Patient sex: M
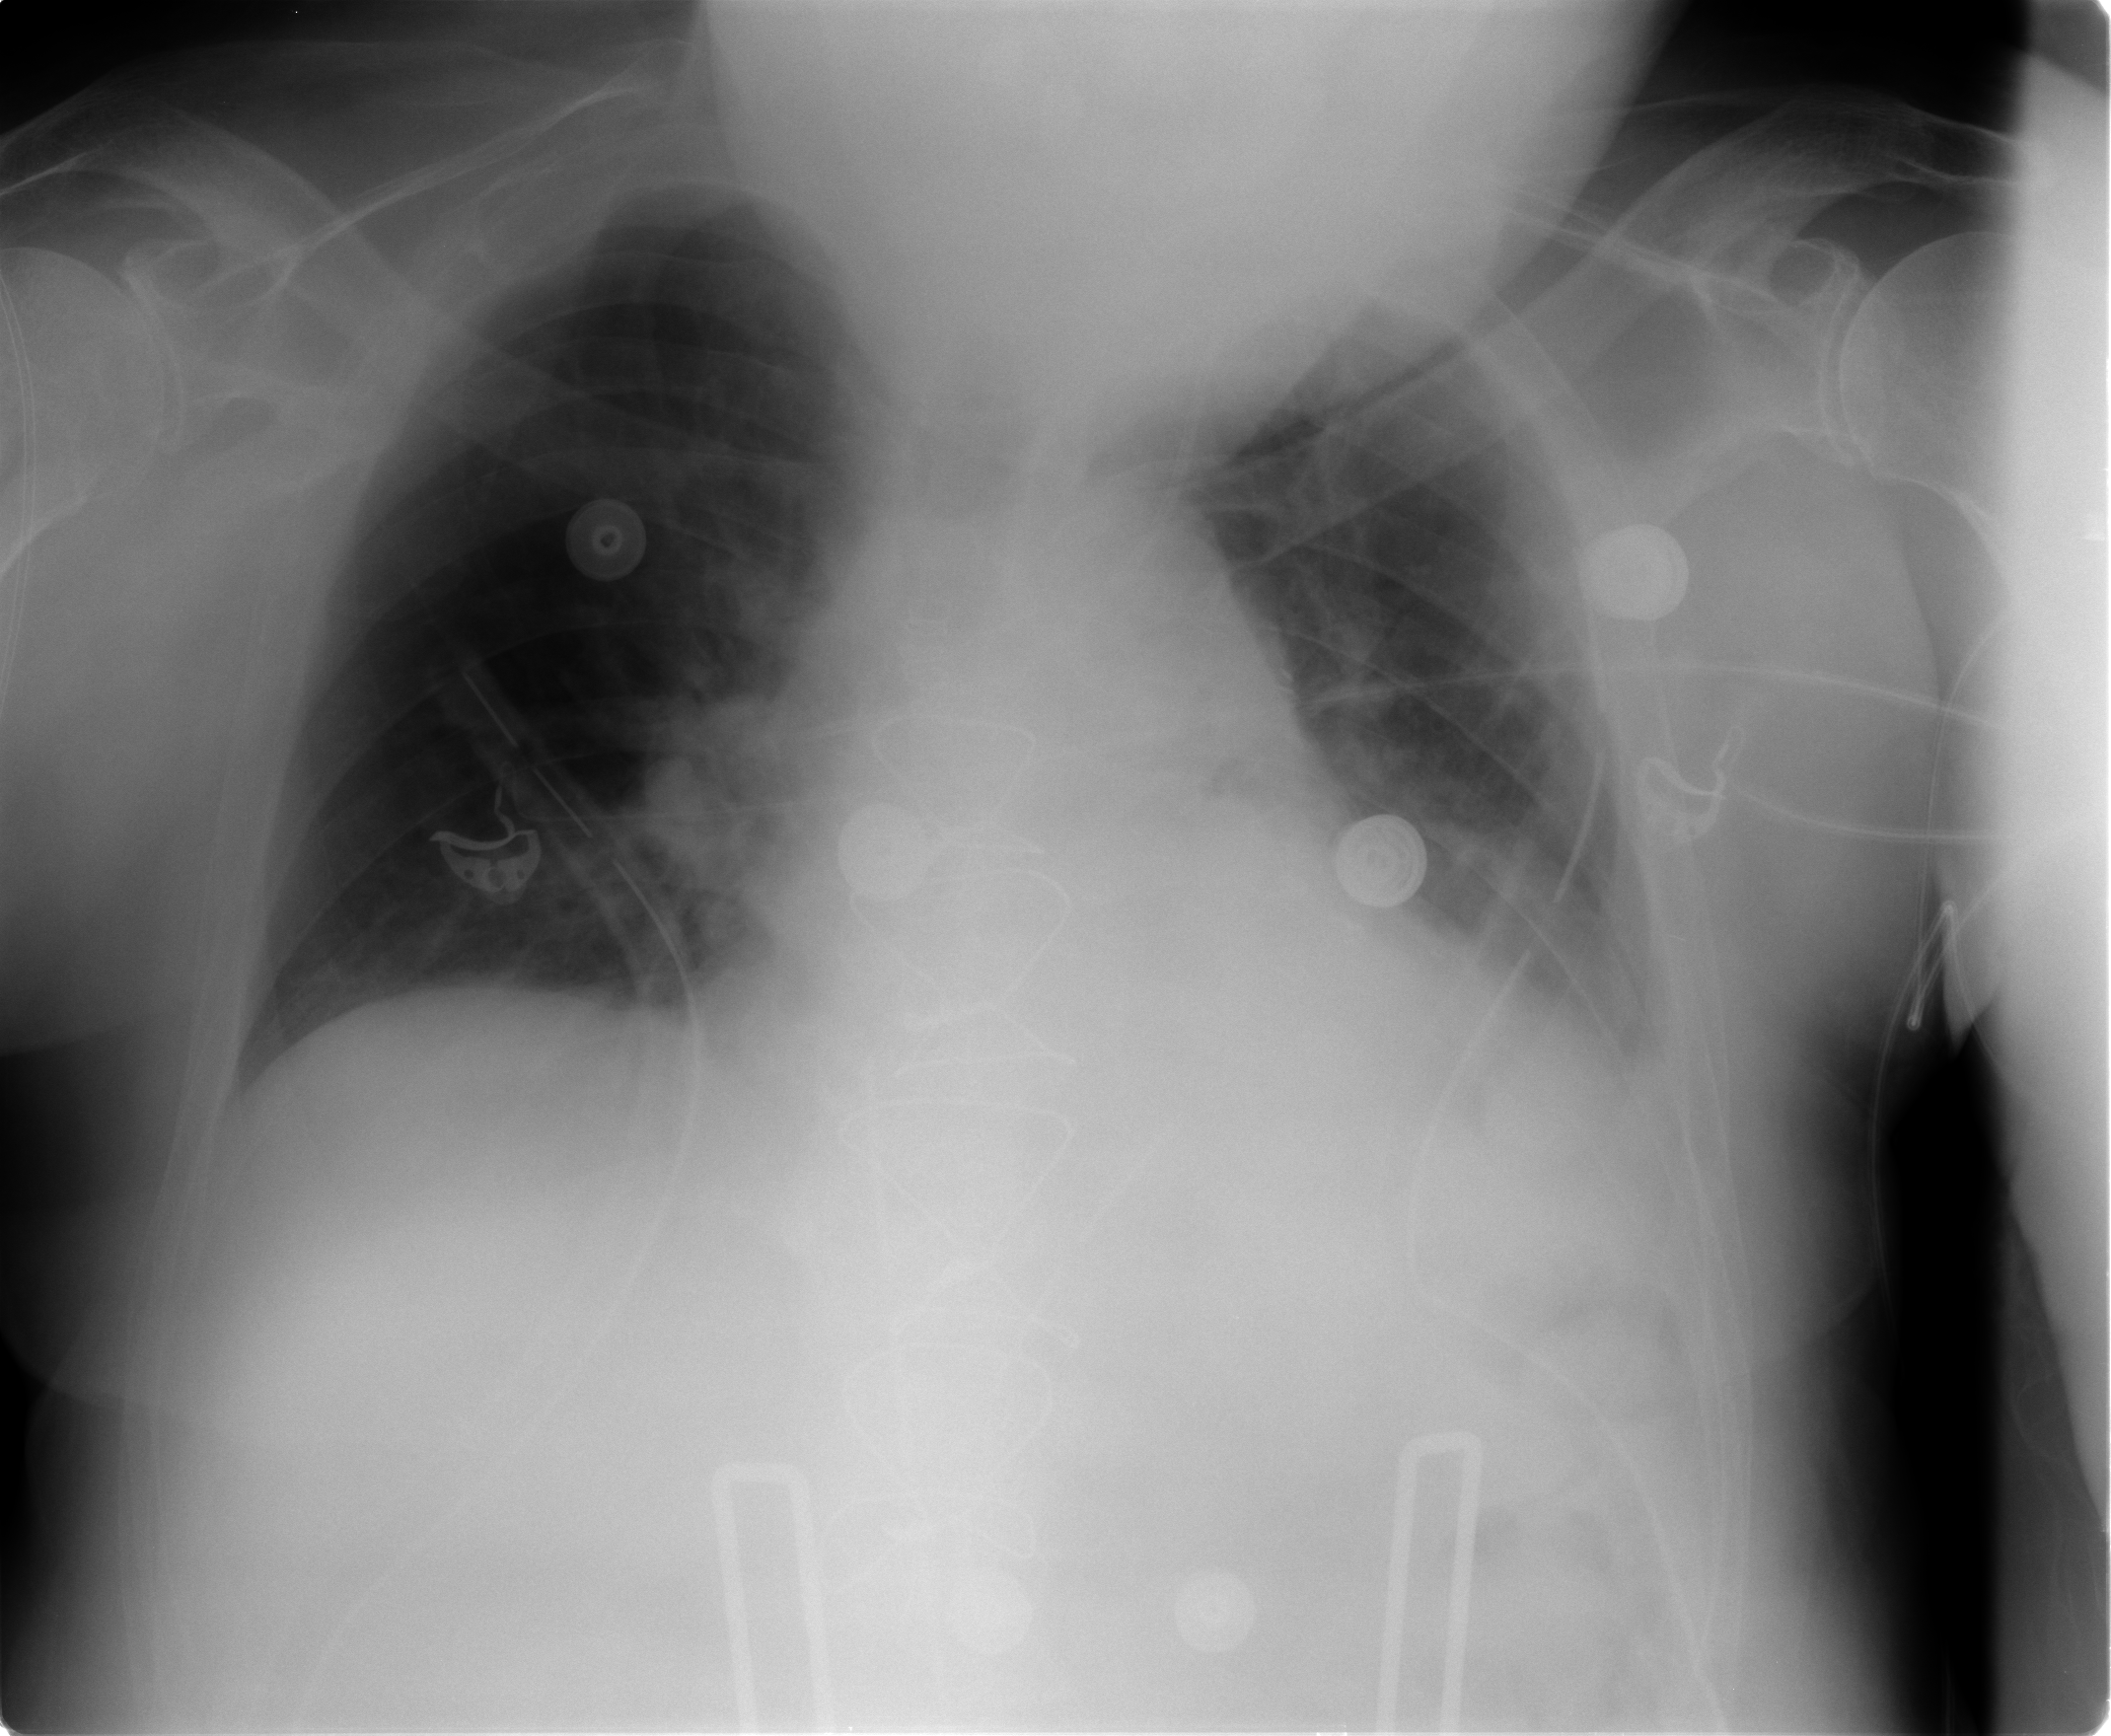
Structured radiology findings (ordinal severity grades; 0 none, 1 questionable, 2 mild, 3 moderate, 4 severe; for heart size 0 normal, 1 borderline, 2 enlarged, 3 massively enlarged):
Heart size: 2
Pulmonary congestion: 2
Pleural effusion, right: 0
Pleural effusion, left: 2
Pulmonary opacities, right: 0
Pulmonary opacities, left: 2
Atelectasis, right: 1
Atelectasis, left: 2